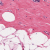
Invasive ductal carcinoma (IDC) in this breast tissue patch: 0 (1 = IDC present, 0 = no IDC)